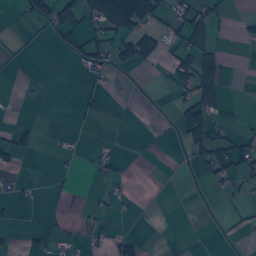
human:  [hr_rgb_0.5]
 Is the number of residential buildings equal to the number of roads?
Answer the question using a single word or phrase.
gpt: no

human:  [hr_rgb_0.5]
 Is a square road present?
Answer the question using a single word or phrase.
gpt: no

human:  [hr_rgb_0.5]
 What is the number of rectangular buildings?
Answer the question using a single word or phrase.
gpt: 171

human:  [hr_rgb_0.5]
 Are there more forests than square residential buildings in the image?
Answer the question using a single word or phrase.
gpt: yes

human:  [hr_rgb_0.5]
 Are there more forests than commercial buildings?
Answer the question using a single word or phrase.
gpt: yes

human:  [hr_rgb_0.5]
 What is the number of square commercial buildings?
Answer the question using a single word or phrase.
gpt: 0

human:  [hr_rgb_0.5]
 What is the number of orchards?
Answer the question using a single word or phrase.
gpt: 1

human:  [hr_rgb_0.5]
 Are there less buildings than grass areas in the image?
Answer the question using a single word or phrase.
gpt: no

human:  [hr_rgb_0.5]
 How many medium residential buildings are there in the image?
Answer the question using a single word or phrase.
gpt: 8

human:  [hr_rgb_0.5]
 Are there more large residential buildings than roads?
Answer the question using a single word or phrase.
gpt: no

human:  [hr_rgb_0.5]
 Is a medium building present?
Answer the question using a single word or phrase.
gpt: yes

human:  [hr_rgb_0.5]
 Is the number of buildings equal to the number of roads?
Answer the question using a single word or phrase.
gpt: no

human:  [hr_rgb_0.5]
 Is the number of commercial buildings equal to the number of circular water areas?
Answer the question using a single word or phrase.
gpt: no

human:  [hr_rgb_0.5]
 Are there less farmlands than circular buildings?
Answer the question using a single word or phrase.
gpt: no

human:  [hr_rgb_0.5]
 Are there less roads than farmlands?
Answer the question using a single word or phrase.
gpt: no

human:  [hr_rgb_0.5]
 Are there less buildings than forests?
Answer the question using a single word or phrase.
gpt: no

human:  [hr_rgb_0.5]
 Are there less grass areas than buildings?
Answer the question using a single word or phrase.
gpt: yes

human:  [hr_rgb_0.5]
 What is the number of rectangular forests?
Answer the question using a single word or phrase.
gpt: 12

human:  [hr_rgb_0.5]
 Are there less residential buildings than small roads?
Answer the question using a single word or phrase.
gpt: no

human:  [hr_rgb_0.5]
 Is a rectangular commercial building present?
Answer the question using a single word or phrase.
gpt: yes

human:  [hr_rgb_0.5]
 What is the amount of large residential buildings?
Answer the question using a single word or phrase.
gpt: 0

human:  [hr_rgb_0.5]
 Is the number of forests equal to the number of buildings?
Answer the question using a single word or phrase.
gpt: no

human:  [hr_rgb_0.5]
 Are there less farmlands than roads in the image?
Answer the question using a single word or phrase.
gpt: yes

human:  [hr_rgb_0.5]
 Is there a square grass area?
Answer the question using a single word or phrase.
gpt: no

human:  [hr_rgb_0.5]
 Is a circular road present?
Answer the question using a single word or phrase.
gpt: no

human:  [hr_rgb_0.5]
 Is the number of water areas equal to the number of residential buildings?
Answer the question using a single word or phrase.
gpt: no

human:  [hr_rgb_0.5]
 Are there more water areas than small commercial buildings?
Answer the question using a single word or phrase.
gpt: yes

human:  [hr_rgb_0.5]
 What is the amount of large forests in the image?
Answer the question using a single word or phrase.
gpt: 37

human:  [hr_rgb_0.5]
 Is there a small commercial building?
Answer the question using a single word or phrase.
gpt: yes

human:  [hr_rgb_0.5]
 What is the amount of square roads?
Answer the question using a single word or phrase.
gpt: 0

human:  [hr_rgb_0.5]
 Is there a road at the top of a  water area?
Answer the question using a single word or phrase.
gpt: yes

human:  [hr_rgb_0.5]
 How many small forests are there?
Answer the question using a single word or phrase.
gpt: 20

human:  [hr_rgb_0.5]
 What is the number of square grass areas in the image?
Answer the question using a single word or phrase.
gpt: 0

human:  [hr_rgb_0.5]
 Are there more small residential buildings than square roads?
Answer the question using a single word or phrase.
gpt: yes

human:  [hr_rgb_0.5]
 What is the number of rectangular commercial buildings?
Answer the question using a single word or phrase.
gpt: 1

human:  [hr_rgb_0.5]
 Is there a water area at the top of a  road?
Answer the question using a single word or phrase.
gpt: yes